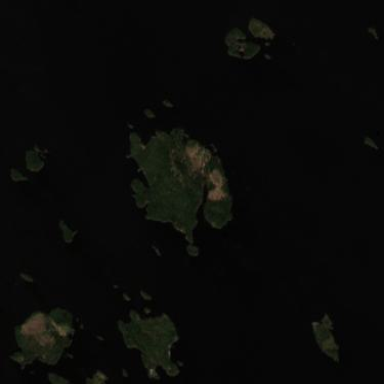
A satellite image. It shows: Image showing island.